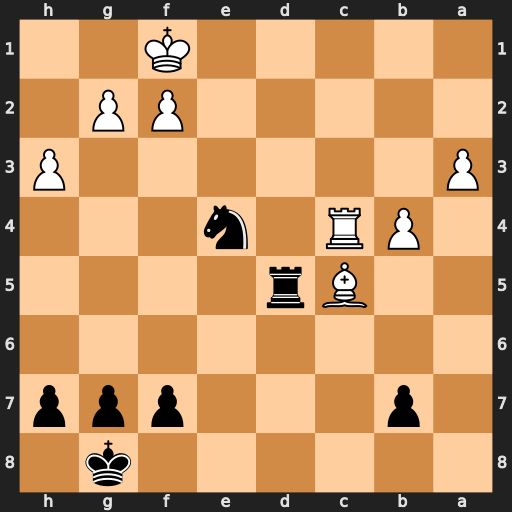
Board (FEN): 6k1/1p3ppp/8/2Br4/1PR1n3/P6P/5PP1/5K2
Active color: b
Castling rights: -
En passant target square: -
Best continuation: Nd2+ Ke2 Nxc4